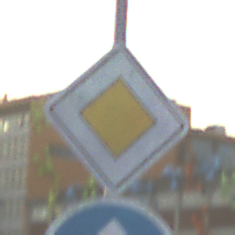
Verkehrszeichen: Vorfahrtsstrasse
Zusatzzeichen unten: VorgeschriebeneFahrtrichtungGeradeaus
Umgebung: Outdoor, Urban
Tageszeit: SunriseSunset
Wetter: PartlyCloudy
Licht: Natural
Jahreszeit: NotSpecified
Kontrast: LowContrast